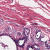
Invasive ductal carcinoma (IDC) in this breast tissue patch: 0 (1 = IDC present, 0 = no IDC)